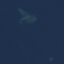
Land use / land cover class: SeaLake